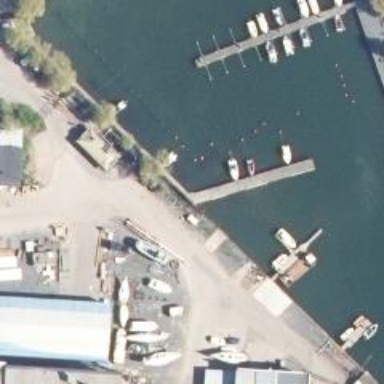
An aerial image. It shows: Pier with mooring facilities.